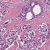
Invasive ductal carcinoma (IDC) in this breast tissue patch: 1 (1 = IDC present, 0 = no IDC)